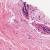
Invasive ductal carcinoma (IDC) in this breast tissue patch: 0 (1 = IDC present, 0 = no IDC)